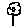
Label: flower